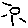
Label: sun